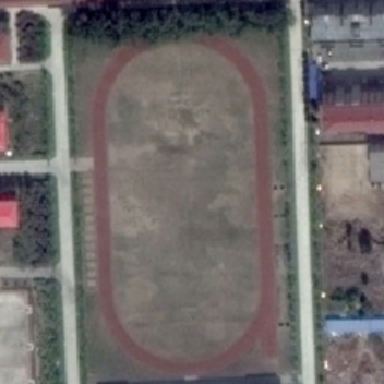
Grey cement floor and dark red oval line playground .